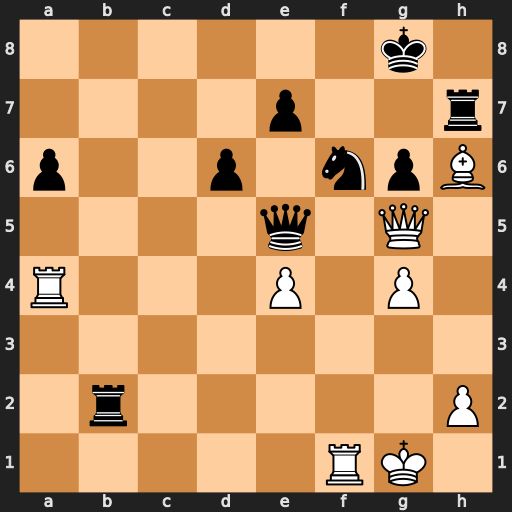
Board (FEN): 6k1/4p2r/p2p1npB/4q1Q1/R3P1P1/8/1r5P/5RK1
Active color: w
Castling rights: -
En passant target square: -
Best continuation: Qxg6+ Kh8 Qe8+ Ng8 Qxg8+ Kxg8 Rf8#